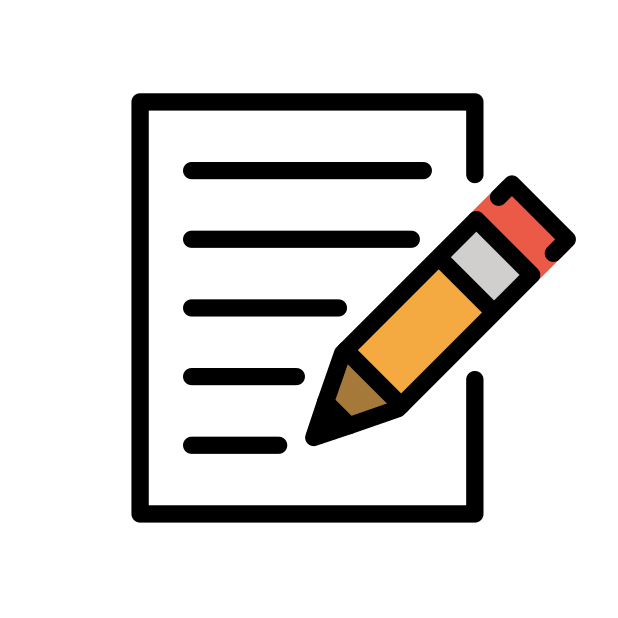
memo